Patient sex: M
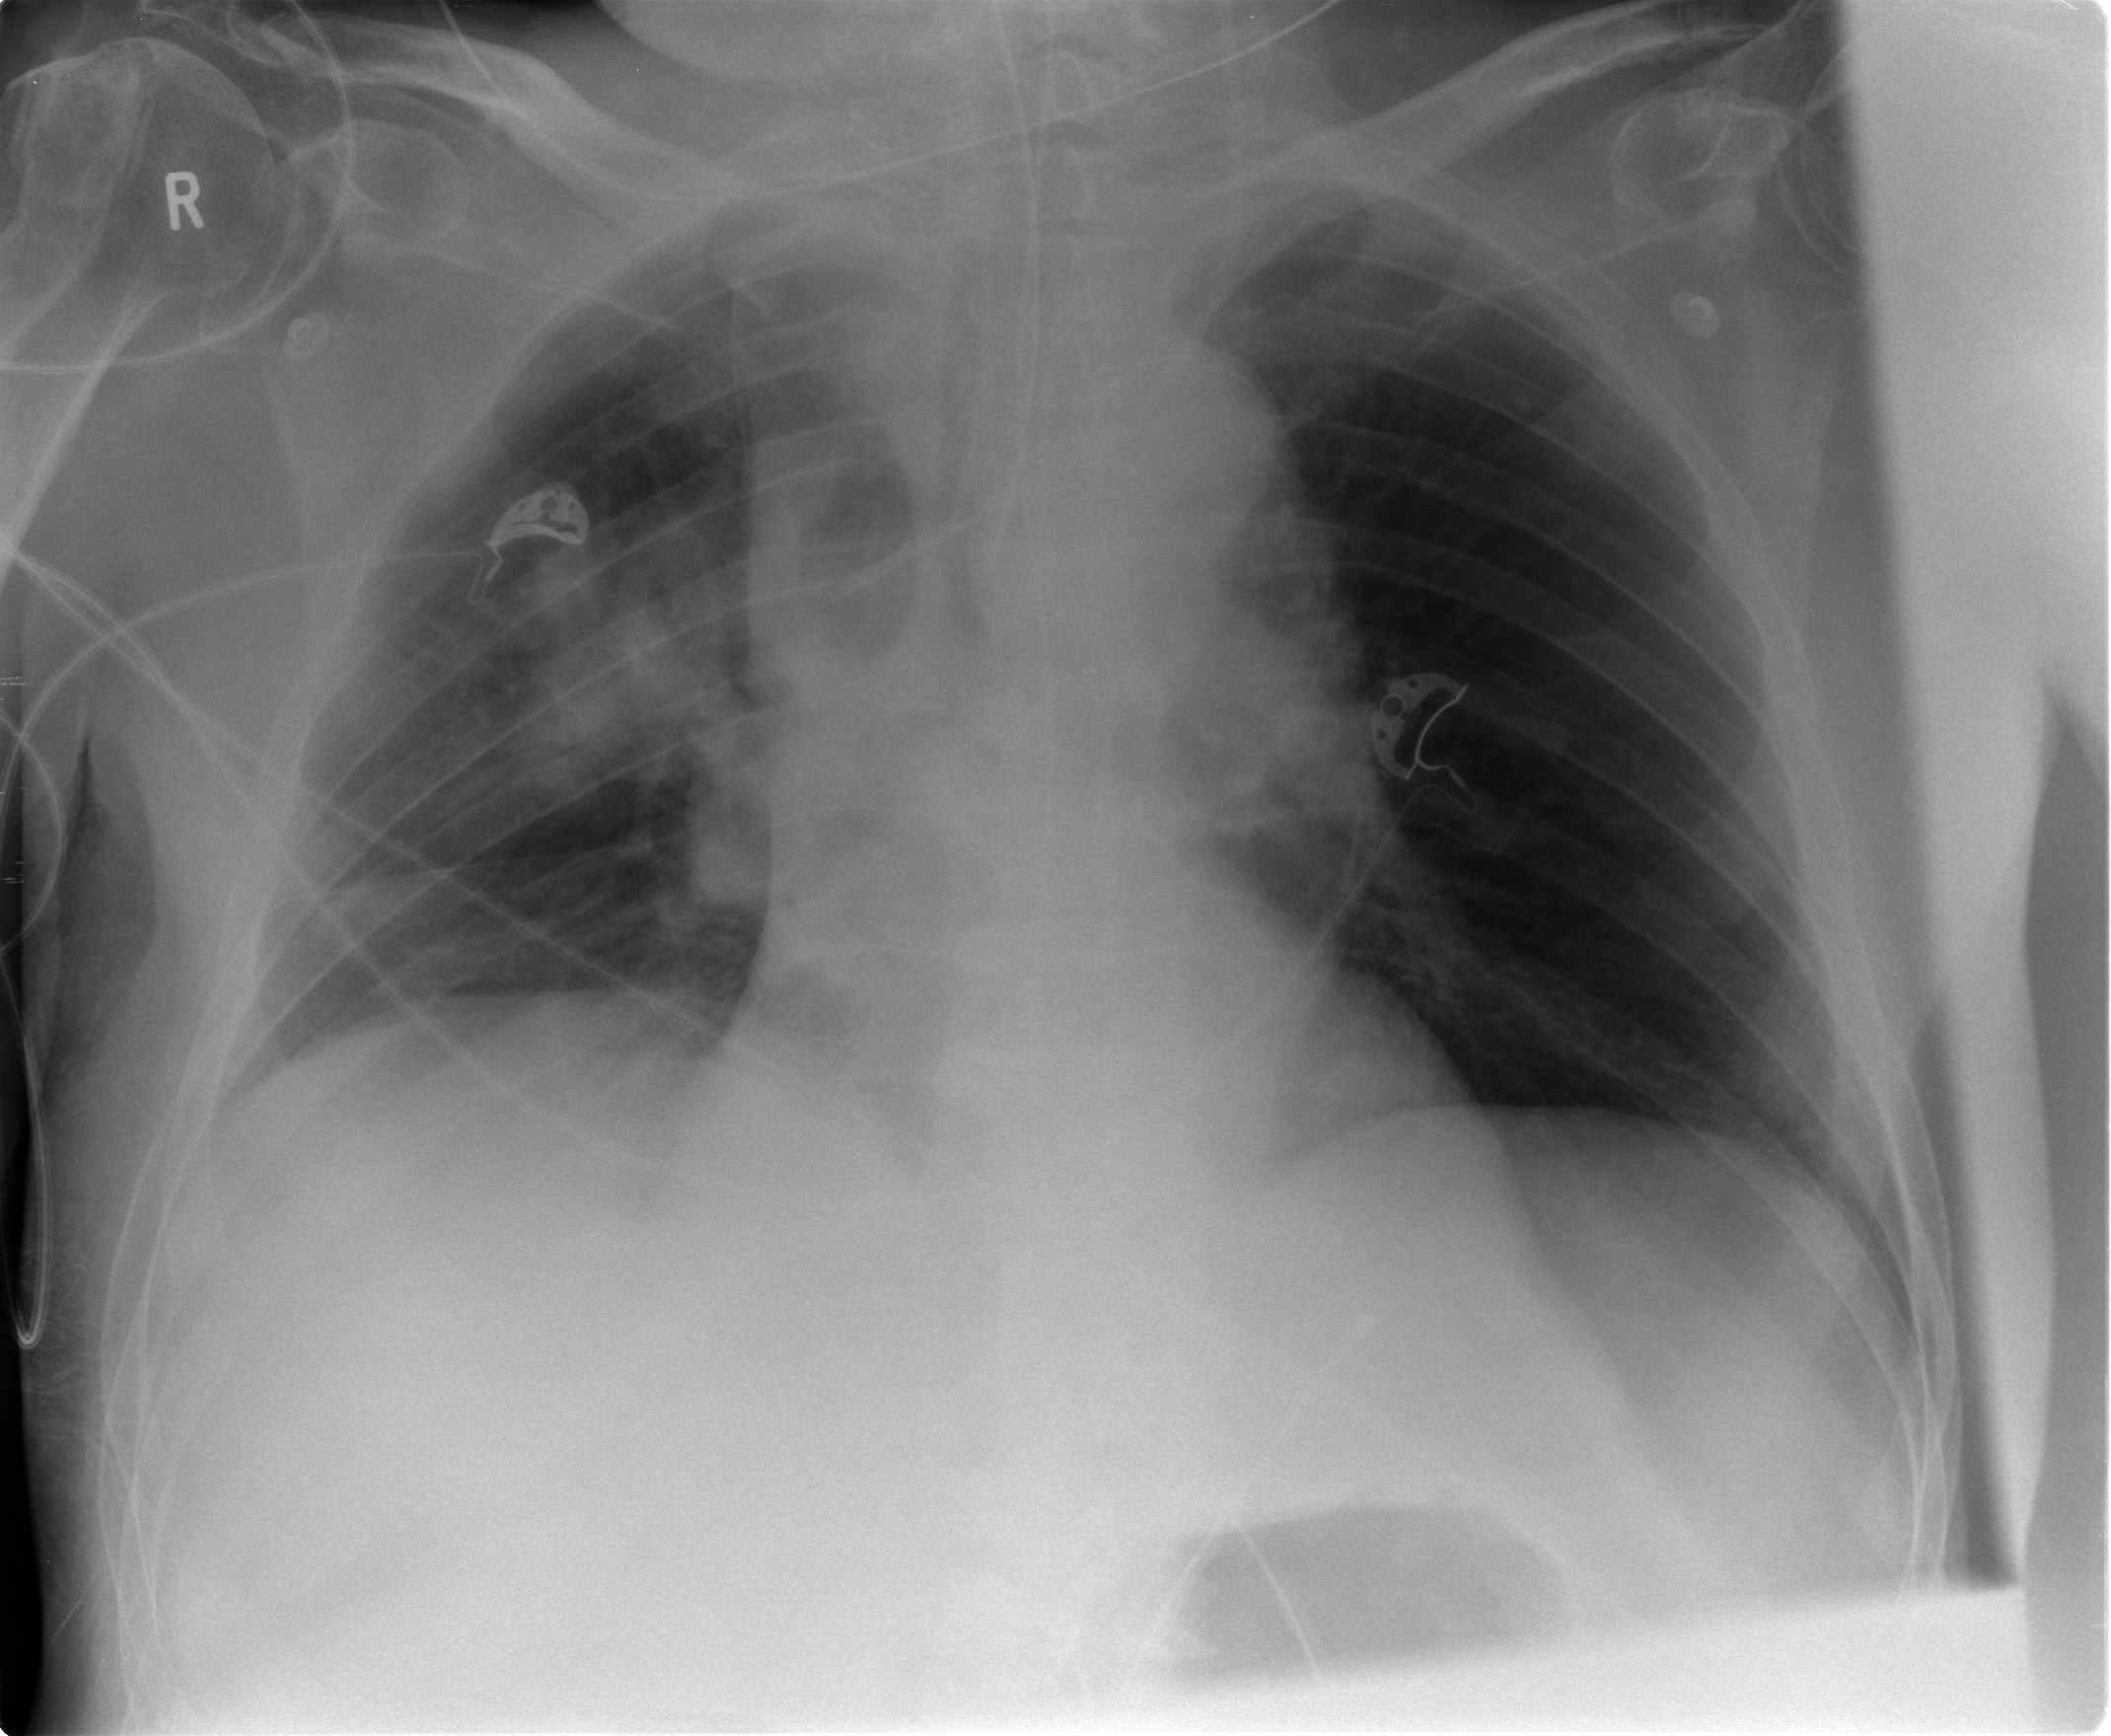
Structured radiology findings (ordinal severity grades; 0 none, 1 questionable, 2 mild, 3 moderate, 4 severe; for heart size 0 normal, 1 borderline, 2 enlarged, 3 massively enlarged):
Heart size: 0
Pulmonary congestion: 0
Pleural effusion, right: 0
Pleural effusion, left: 0
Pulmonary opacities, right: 4
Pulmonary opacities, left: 0
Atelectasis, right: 3
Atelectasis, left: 0